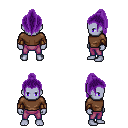
a pixel art fantasy rpg character, male body template, dark elf, purple skin, brown long-sleeve shirt, magenta pants, purple long topknot hairstyle, cloth bracers, four views (front, back, left, right), 2x2 character sprite sheet, small pixel art, hard edges, no anti-aliasing